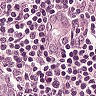
Metastatic tissue present: yes